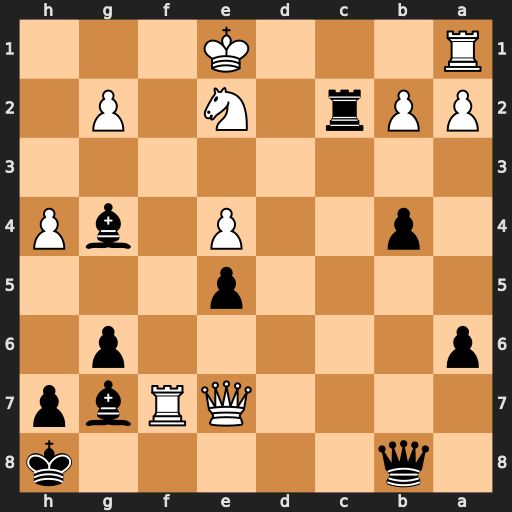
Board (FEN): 1q5k/4QRbp/p5p1/4p3/1p2P1bP/8/PPr1N1P1/R3K3
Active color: b
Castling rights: Q
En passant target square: -
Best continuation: Rxe2+ Kf1 Rd2